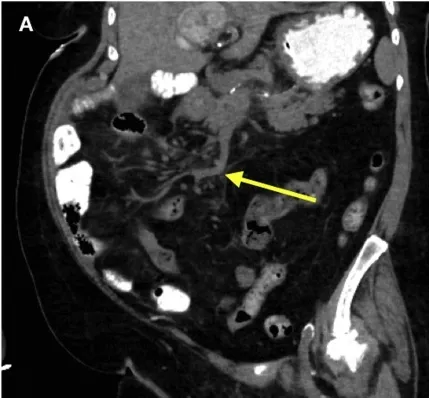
Coronal and sagittal images from non-contrast CT Abdomen and Pelvis obtained during postoperative period. A. (Coronal) Yellow arrow demonstrating root of mesentery that is no longer twisted.
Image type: radiology (ct)